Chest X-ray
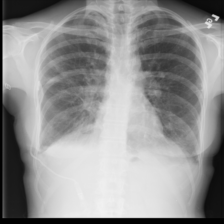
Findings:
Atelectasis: positive
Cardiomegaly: negative
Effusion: negative
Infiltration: negative
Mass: negative
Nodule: negative
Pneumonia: negative
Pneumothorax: negative
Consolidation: negative
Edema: negative
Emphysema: negative
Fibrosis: negative
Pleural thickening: negative
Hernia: negative